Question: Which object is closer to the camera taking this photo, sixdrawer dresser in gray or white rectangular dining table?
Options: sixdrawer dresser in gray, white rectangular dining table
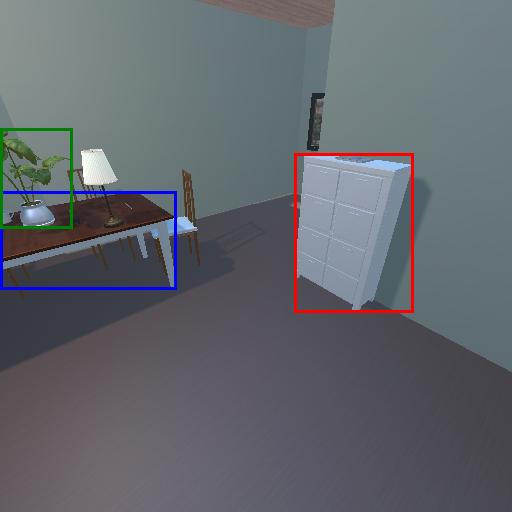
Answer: sixdrawer dresser in gray